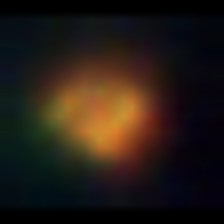
Taxon: NanoPlankton
Group: Other